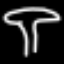
Label: mushroom